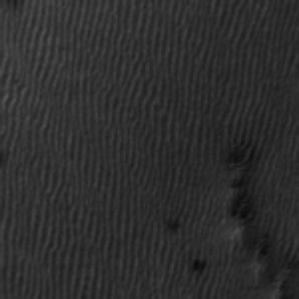
Label: frost